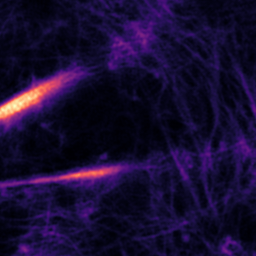
Label: Super-resolution F-actin image